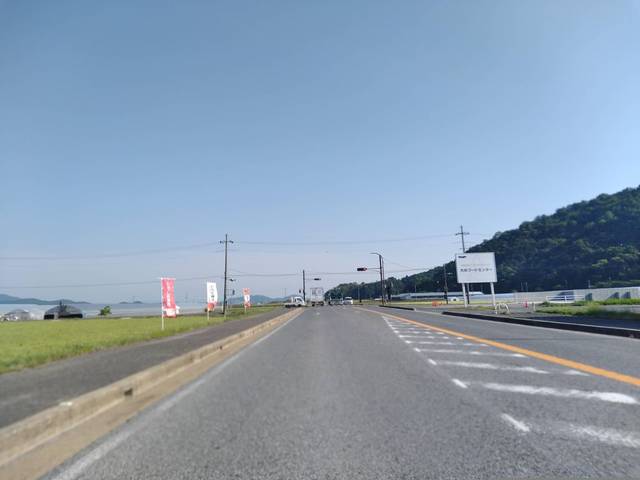
Region: Japan
Coordinates: 35.18, 136.101